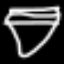
Label: diamond